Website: macys
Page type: gifting
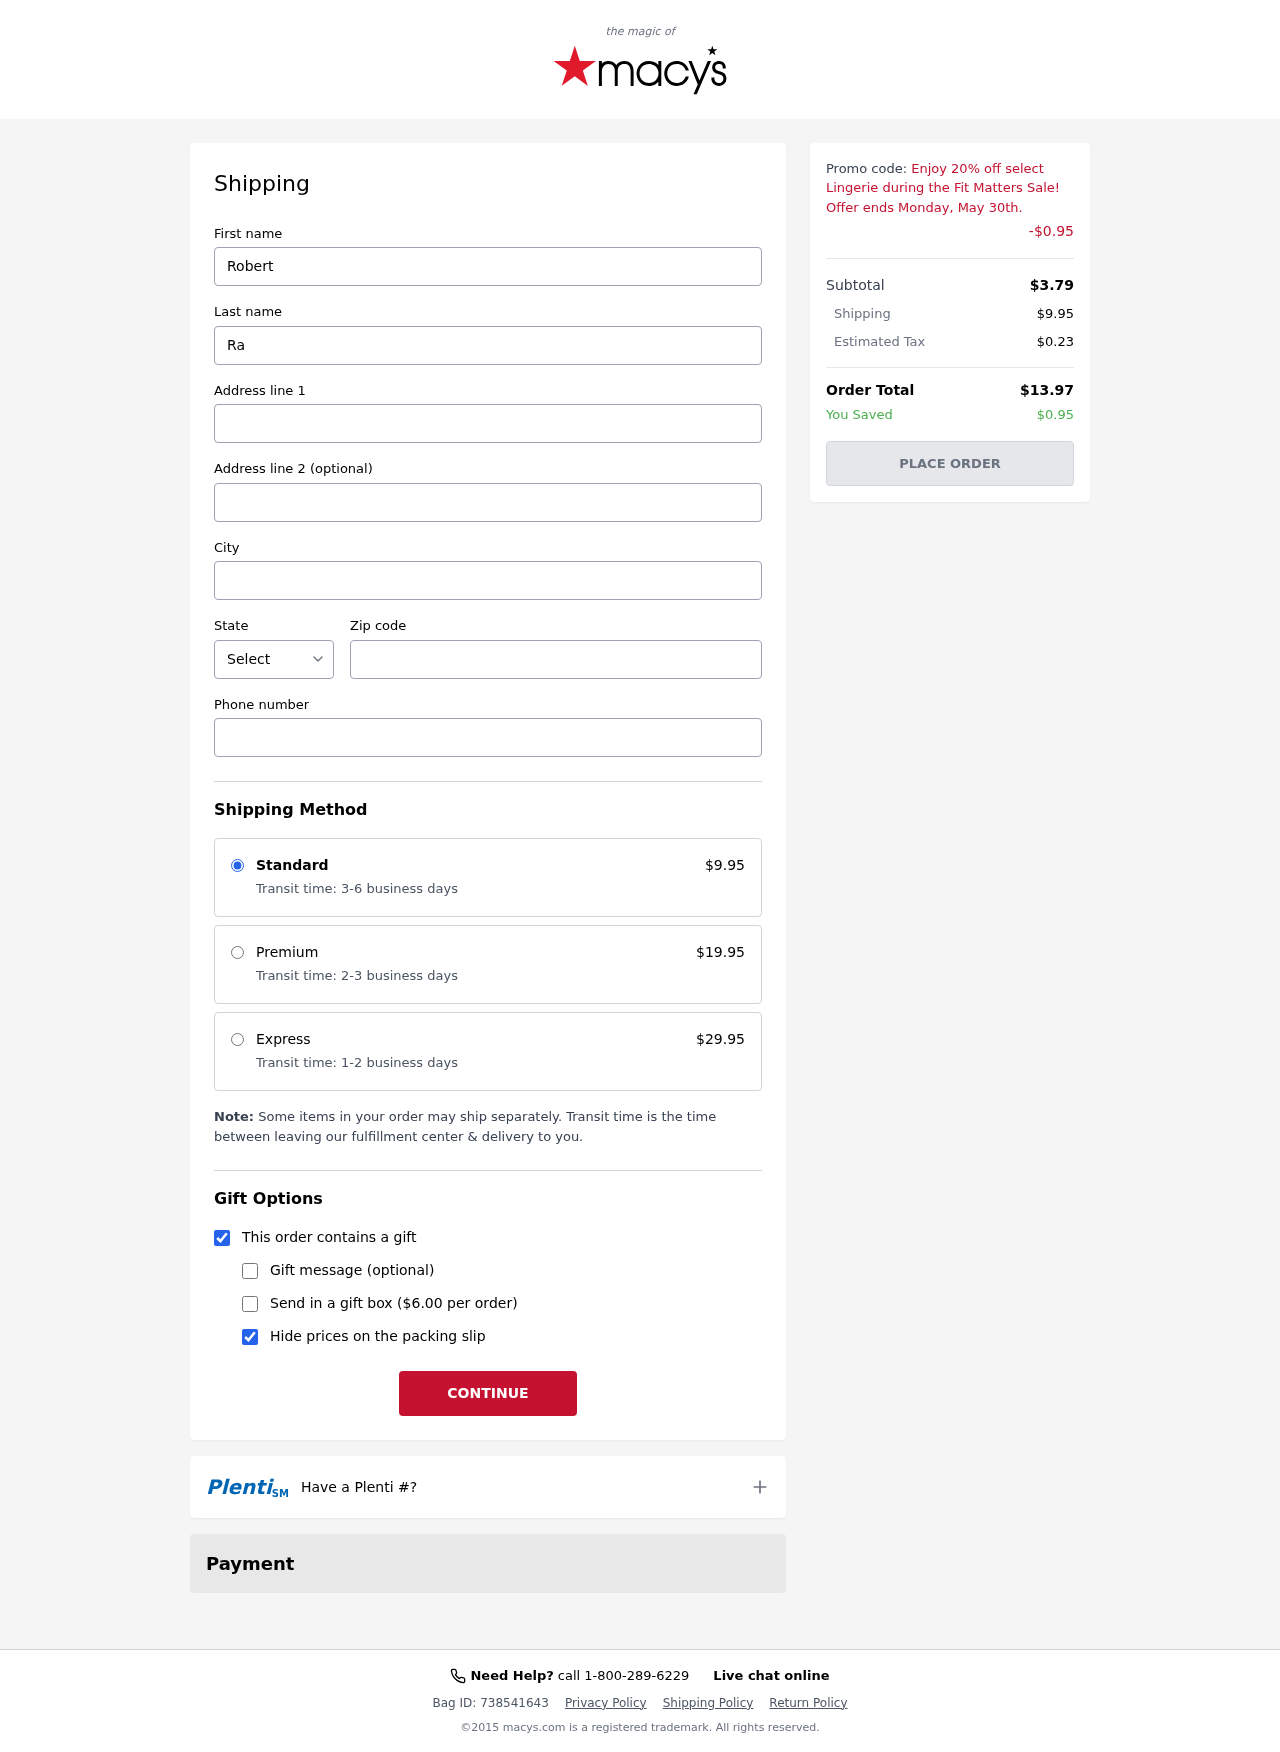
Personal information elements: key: PII_CITY
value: Bridgeston
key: PII_FIRSTNAME
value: Robert
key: PII_LASTNAME
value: Raymond
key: PII_PHONE
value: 6386912284
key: PII_POSTCODE
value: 93388
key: PII_STATE_ABBR
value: MI
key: PII_STREET
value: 936 Campbell Grove
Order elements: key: ORDER_SHIPPING_COST
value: $9.95
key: ORDER_DISCOUNT
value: -$0.95
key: ORDER_SUBTOTAL
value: $3.79
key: ORDER_TAX
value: $0.23
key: ORDER_TOTAL
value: $13.97
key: ORDER_SAVINGS
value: $0.95